Aerial crown-view tile of a tropical tree (Barro Colorado Island, Panama), acquired 20250915:
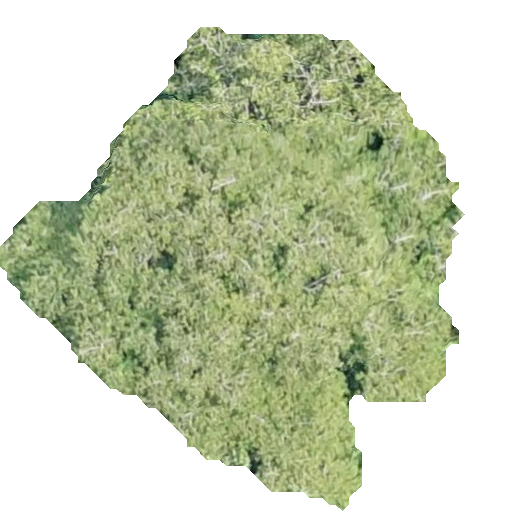
Species: Virola surinamensis
GBIF accepted scientific name: Virola surinamensis
Crown area: 199.738 m²